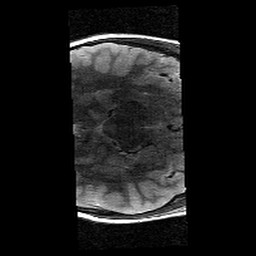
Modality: T2w
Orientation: axial
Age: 11
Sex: male
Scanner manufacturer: siemens
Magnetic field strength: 3 T
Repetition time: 9.23 s
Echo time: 0.067 s